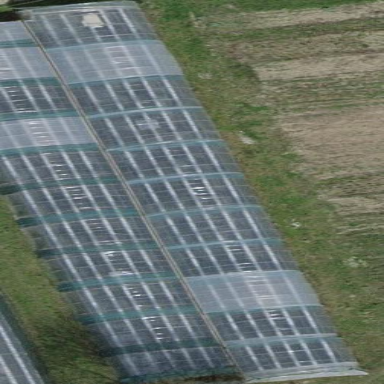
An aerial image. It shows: Greenhouse.